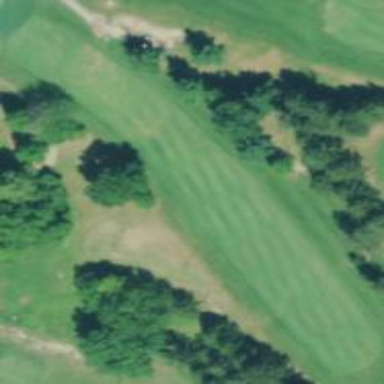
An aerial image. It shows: Grassy fairway on golf course.